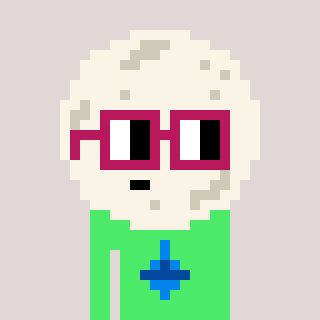
a pixel art character with square dark red glasses, a moon-shaped head and a teal-colored body on a warm background